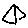
Label: triangle